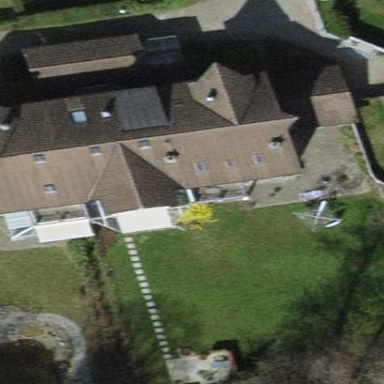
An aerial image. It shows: Terrace building.